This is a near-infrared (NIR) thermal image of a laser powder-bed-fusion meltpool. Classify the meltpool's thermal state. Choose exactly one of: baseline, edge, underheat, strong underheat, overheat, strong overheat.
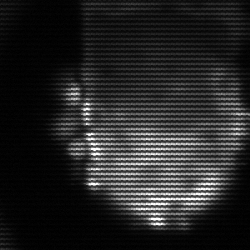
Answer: baseline